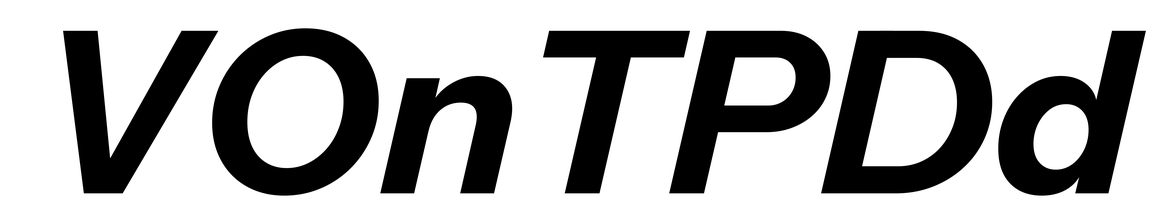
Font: InstrumentSans-Italic_Bold_Italic